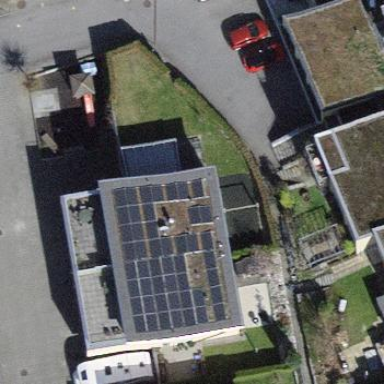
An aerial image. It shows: Solar power generator utilizing photovoltaic technology with solar photovoltaic panels.